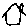
Label: house